Field crop: tomato
Growth stage: 2
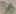
Species: solanum